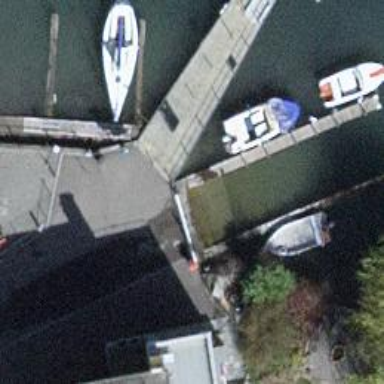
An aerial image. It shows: Slipway on leisure land.